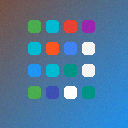
Screen state: on